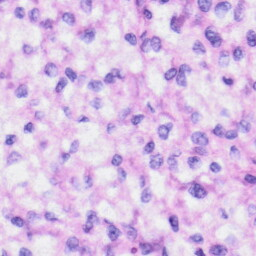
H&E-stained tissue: Liver